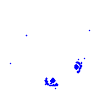
Particle: electron